Brain MRI, t2w sequence, axial 2D slice.
Patient: age 29, sex M, weight 95 kg, height 1.95 m
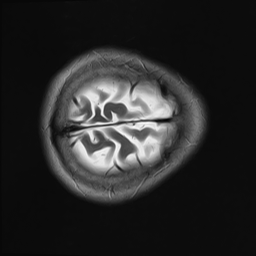